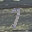
Label: 7